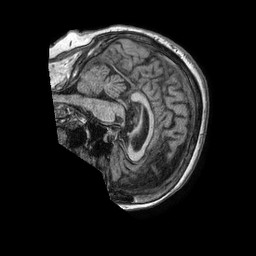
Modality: T1w
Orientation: sagittal
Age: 82
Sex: female
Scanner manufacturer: philips
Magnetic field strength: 1.5 T
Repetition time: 0.007533 s
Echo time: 0.003419 s